Brain MRI study timepoint: preop
T1CE (contrast-enhanced T1) slice:
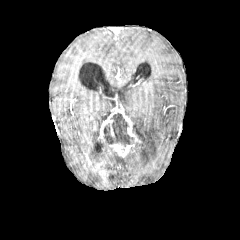
T2-FLAIR slice:
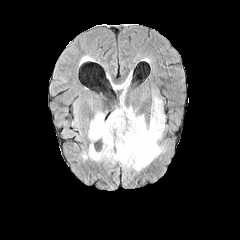